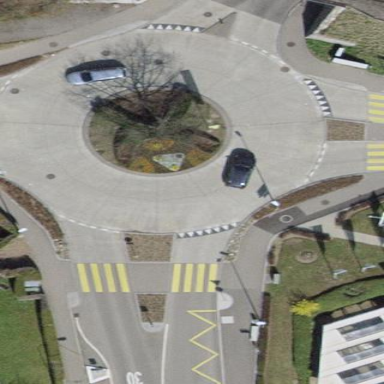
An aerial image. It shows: Secondary road with concrete surface leading to roundabout.